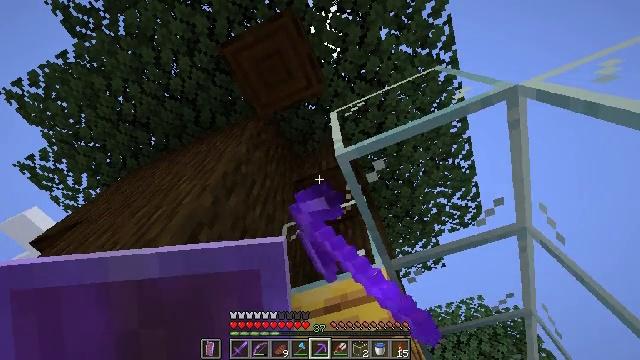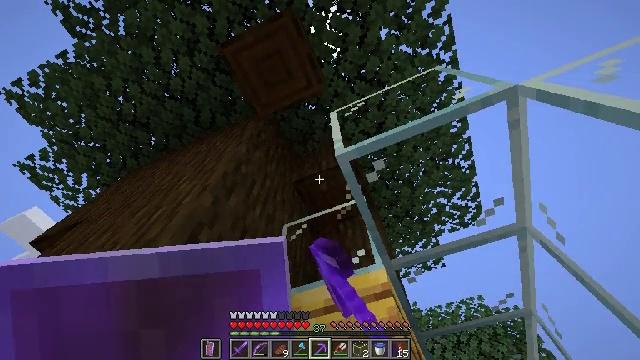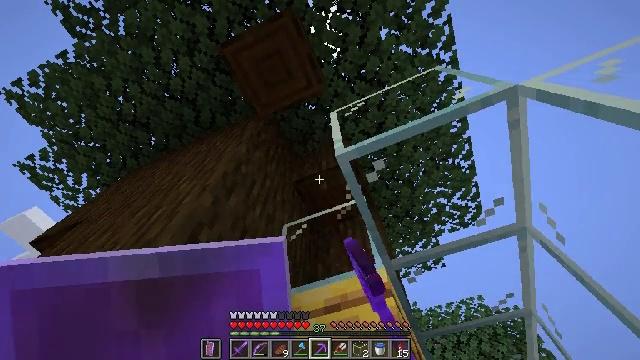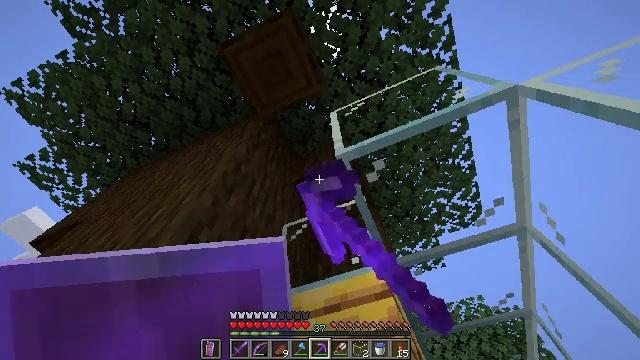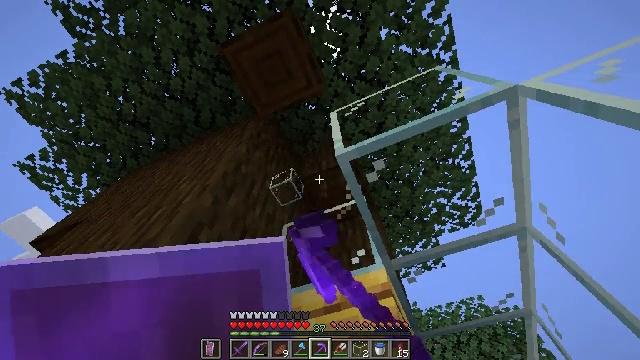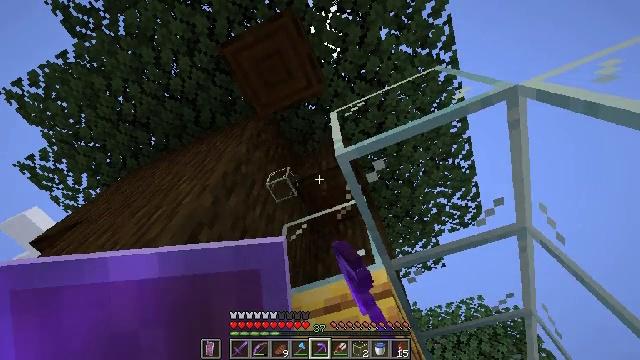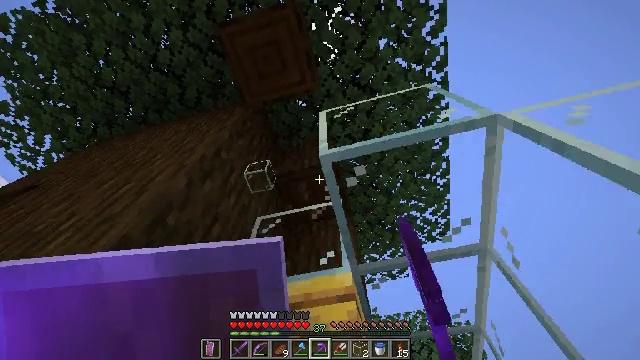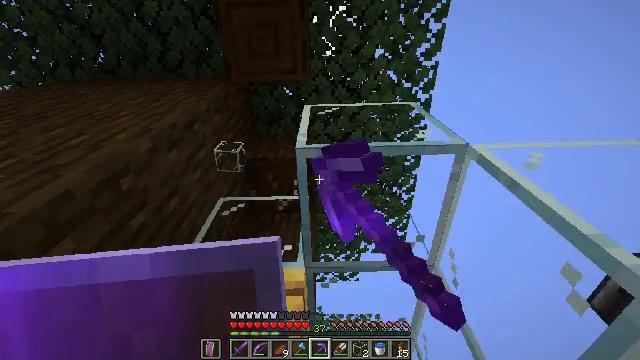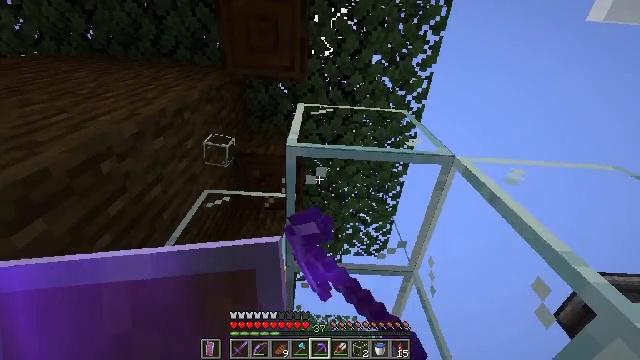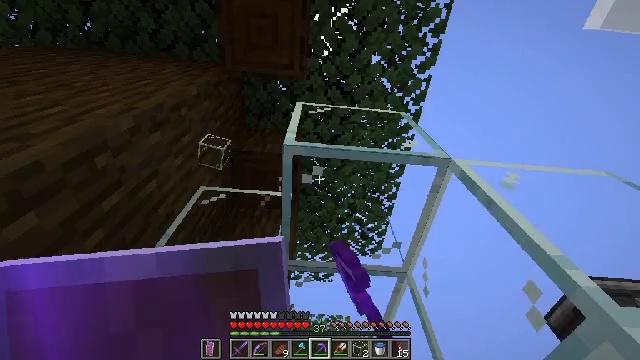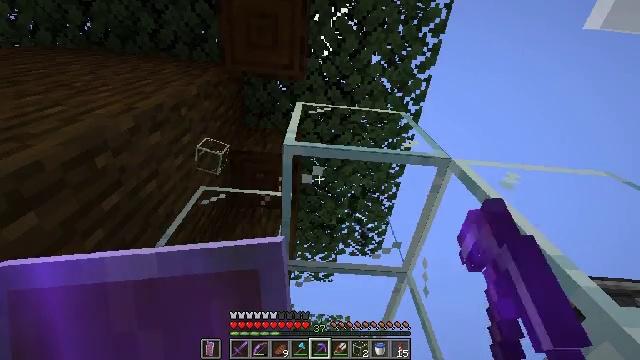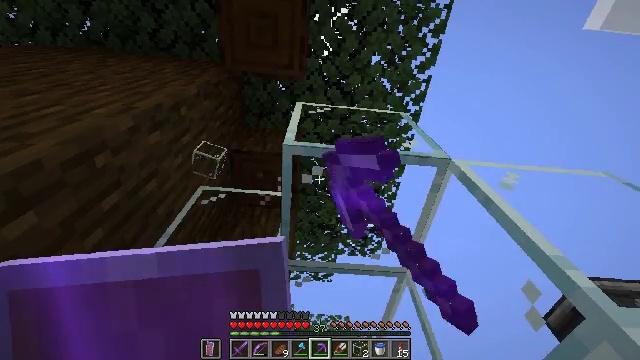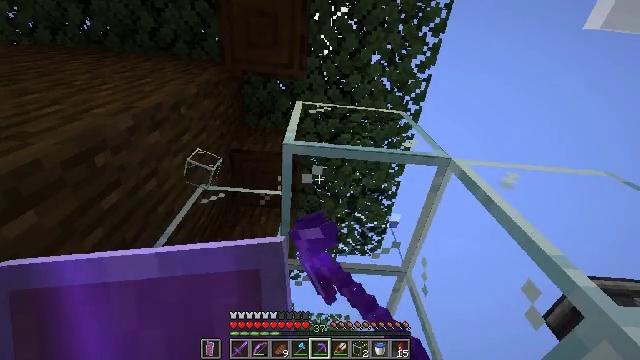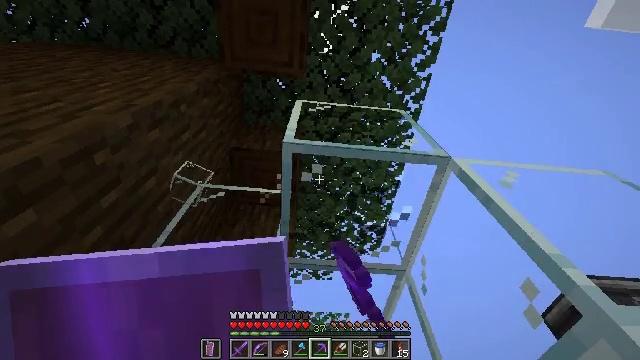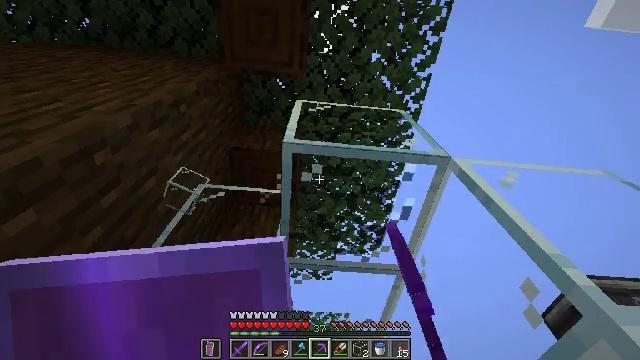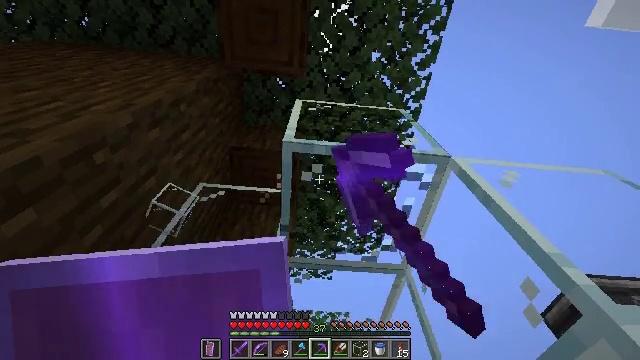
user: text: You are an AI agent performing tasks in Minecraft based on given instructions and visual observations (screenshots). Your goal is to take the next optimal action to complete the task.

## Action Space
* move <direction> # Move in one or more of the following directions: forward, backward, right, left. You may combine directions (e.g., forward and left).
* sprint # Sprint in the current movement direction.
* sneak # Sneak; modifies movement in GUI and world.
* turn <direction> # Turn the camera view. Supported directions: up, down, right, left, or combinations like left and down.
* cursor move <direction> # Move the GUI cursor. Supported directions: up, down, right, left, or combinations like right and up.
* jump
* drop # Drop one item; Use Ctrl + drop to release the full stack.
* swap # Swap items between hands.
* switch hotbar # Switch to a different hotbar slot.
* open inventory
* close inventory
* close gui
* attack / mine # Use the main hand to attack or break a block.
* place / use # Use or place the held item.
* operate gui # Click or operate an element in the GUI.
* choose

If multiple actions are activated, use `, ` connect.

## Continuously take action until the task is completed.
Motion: motion action
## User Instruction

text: Destroy the glass.
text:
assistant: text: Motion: attack / mine
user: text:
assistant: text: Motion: attack / mine
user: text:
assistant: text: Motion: attack / mine
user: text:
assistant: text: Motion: attack / mine
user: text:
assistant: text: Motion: attack / mine
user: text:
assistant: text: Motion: turn right, attack / mine
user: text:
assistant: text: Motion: turn right and down, attack / mine
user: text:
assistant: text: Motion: turn right, attack / mine
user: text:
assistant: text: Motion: turn right, attack / mine
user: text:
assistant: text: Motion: attack / mine
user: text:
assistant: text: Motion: attack / mine
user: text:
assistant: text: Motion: attack / mine
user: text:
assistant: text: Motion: attack / mine
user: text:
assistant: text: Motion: attack / mine
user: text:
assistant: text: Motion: attack / mine
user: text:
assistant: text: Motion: turn down, attack / mine
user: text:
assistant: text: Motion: turn down, attack / mine
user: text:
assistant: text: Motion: attack / mine
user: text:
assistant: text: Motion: attack / mine
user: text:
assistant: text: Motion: turn down, attack / mine
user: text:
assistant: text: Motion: attack / mine
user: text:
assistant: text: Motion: attack / mine
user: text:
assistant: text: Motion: turn down, attack / mine
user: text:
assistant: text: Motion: attack / mine
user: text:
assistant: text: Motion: attack / mine
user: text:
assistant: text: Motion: turn left and down
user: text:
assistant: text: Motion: move forward, turn down
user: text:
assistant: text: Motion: move forward, turn down
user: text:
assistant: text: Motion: move forward, turn down
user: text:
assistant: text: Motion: no_op